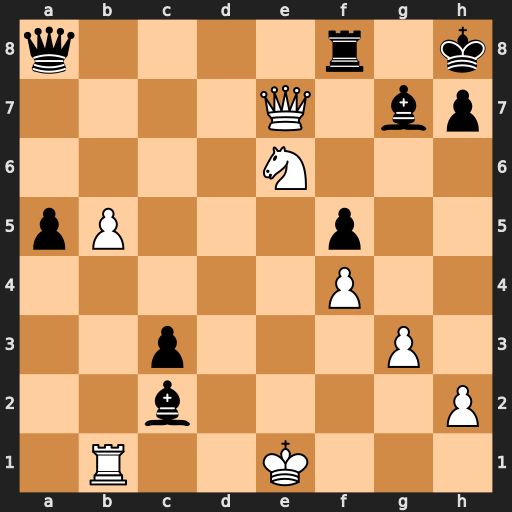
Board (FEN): q4r1k/4Q1bp/4N3/pP3p2/5P2/2p3P1/2b4P/1R2K3
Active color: w
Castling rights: -
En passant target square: -
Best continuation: Qxg7#